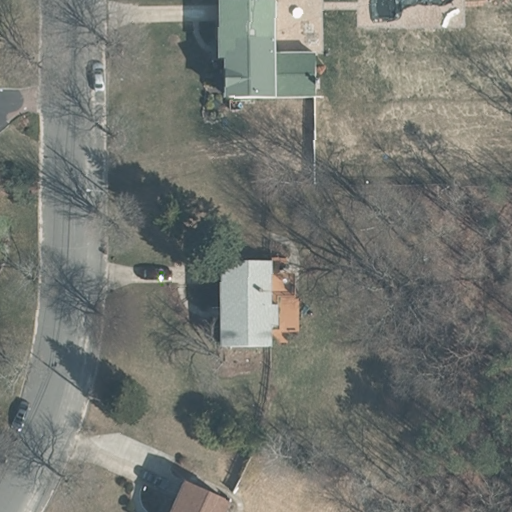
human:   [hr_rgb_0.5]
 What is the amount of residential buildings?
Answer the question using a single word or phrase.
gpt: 3

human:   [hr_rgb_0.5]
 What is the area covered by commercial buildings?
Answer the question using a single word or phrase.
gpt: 0m2

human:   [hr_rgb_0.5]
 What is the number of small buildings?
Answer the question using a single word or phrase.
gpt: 0

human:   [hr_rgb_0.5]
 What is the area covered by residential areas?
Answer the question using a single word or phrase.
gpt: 9196m2

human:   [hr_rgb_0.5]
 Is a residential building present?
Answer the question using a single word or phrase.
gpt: yes

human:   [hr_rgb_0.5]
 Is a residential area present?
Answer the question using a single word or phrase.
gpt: yes

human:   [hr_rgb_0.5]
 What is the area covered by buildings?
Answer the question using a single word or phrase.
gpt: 818m2

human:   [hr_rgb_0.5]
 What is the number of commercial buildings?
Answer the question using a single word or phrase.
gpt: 0

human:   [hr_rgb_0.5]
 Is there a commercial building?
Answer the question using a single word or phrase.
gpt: no

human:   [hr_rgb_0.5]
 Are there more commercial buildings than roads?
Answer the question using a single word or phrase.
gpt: no

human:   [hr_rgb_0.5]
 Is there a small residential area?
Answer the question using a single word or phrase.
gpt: no

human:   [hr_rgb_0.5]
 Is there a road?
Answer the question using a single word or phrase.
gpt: yes

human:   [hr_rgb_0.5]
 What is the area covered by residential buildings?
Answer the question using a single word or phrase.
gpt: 818m2

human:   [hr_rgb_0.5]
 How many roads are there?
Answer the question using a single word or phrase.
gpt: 1

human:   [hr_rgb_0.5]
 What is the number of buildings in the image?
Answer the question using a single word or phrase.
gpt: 3

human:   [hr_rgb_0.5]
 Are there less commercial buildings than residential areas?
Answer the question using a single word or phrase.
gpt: yes

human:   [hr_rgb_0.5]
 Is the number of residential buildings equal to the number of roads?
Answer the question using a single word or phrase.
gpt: no

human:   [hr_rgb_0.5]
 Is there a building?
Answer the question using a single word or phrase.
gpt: yes

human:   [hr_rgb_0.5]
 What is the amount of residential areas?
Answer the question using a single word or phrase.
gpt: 1

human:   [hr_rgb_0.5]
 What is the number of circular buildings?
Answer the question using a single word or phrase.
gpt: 0

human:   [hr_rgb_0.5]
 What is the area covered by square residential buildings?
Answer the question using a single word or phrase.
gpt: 0m2

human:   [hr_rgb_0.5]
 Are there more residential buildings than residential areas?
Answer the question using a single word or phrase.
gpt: yes

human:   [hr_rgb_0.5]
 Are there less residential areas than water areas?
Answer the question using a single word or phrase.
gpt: no

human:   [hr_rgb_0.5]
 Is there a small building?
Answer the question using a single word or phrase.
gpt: no

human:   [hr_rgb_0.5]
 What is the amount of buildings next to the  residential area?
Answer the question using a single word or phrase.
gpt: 3

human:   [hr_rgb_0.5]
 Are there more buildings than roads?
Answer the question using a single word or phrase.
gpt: yes

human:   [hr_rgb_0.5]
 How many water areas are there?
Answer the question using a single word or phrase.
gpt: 0

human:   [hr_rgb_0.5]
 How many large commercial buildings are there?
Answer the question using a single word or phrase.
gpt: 0

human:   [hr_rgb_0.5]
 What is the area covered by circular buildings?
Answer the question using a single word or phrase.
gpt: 0m2

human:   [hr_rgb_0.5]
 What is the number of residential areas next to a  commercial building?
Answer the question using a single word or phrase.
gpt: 0

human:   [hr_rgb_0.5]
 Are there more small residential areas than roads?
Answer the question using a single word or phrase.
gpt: no

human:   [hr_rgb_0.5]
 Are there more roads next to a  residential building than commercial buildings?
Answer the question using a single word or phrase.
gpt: yes

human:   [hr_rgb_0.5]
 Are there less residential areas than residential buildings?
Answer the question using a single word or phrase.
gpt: yes

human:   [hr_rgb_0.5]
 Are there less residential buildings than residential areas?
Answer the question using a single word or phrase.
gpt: no

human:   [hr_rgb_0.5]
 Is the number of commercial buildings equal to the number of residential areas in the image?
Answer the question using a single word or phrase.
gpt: no

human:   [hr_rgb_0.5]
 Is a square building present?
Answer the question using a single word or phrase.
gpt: no

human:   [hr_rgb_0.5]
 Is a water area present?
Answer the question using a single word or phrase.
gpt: no

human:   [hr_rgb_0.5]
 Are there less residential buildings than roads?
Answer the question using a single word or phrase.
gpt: no

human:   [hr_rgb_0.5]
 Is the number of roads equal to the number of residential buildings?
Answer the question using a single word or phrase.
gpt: no

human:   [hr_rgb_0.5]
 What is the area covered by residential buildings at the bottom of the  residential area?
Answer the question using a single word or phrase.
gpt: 818m2

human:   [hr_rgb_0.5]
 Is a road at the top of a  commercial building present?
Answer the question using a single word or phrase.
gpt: no

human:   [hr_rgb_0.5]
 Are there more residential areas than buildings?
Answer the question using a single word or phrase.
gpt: no

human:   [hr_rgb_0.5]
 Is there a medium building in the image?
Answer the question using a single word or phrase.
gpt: yes

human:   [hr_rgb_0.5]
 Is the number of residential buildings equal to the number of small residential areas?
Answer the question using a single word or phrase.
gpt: no

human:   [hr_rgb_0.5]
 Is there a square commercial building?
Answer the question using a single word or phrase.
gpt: no

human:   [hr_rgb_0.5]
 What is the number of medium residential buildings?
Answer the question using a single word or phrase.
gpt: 3

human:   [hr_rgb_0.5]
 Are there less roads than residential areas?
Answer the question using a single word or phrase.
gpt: no

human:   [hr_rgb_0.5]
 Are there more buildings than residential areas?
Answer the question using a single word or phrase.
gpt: yes

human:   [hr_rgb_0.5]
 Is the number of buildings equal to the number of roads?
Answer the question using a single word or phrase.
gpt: no

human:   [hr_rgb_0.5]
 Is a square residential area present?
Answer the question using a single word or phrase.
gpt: no

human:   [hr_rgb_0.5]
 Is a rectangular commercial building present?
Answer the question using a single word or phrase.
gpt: no

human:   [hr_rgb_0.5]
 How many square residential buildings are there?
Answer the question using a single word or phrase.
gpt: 0

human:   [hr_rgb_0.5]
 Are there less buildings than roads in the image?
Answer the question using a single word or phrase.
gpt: no

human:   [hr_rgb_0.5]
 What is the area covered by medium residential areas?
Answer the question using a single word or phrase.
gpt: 0m2

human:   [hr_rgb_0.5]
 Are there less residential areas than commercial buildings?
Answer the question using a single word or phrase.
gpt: no

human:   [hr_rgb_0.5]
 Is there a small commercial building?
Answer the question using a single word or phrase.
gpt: no

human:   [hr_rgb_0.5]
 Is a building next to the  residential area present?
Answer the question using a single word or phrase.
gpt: yes

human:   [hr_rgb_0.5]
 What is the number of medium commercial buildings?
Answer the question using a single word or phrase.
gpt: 0

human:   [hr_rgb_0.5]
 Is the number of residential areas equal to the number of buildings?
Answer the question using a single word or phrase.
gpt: no

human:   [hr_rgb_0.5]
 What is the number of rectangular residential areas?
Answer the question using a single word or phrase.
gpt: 0

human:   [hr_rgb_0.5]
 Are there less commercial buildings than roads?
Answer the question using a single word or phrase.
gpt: yes

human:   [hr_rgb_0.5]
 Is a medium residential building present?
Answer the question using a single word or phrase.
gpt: yes

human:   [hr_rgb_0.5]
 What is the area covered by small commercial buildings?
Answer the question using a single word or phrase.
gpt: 0m2

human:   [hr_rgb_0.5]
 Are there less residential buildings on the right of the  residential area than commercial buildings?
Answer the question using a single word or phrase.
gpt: no